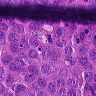
Metastatic tissue present: yes